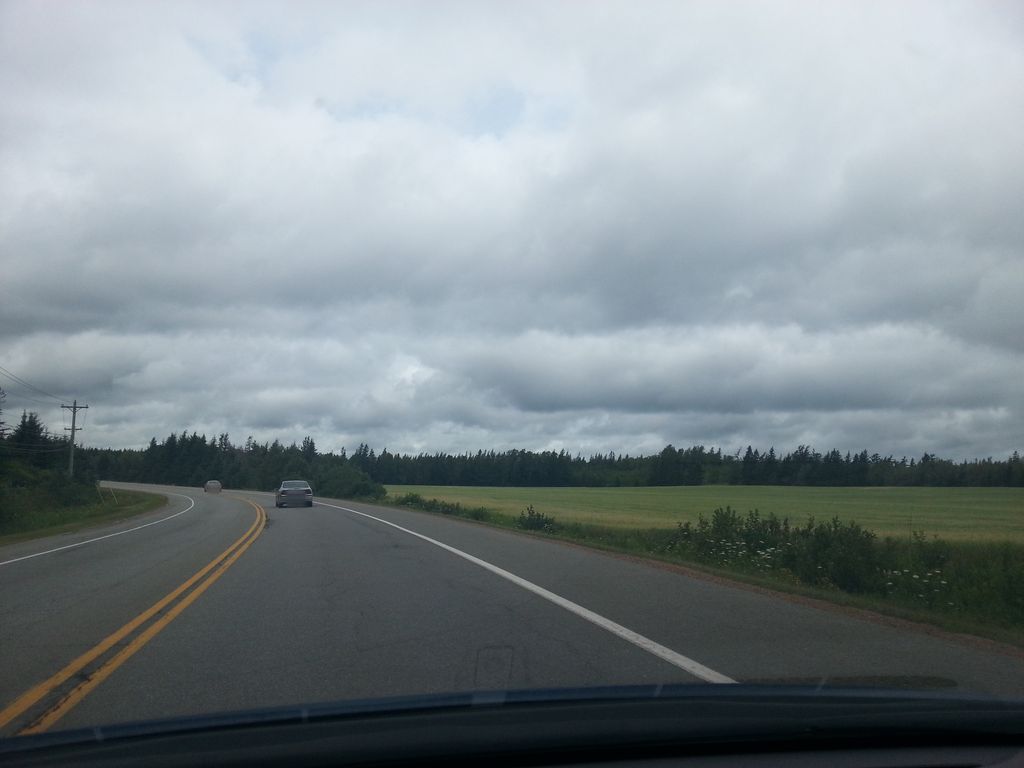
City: charlottetown